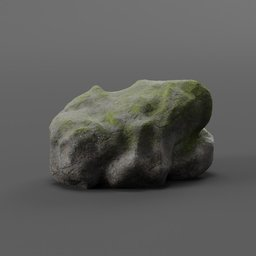
Label: nature